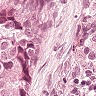
Metastatic tissue present: yes